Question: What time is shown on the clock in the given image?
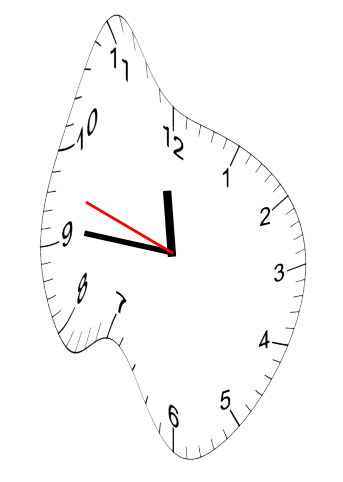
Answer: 11:45:48